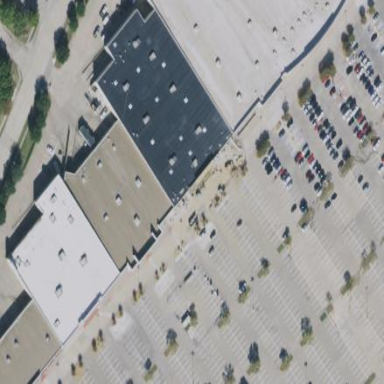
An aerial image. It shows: Retail building.